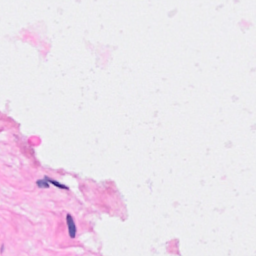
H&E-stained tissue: Breast